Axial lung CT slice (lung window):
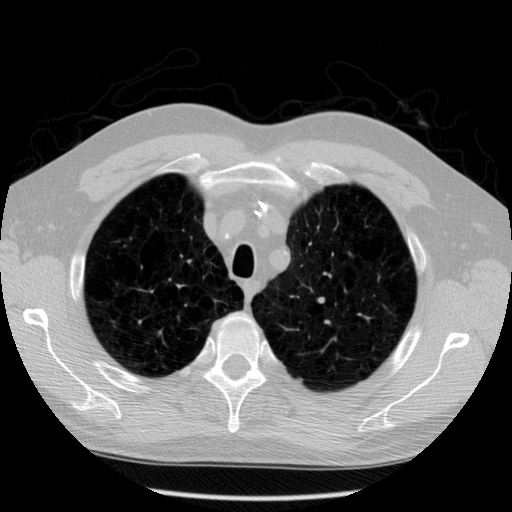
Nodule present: no